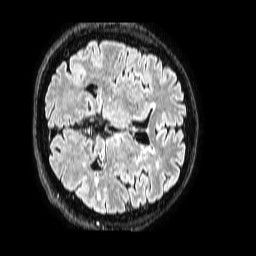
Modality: FLAIR
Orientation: axial
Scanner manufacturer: philips
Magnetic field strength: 1.5 T
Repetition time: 4.8 s
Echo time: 0.3 s